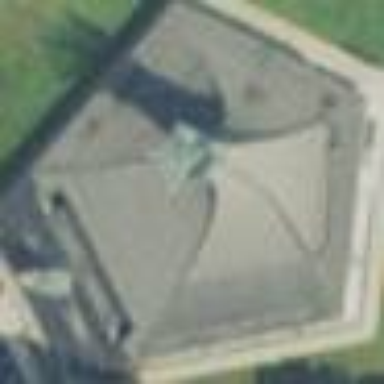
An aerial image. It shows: Beautiful church building.